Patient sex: F
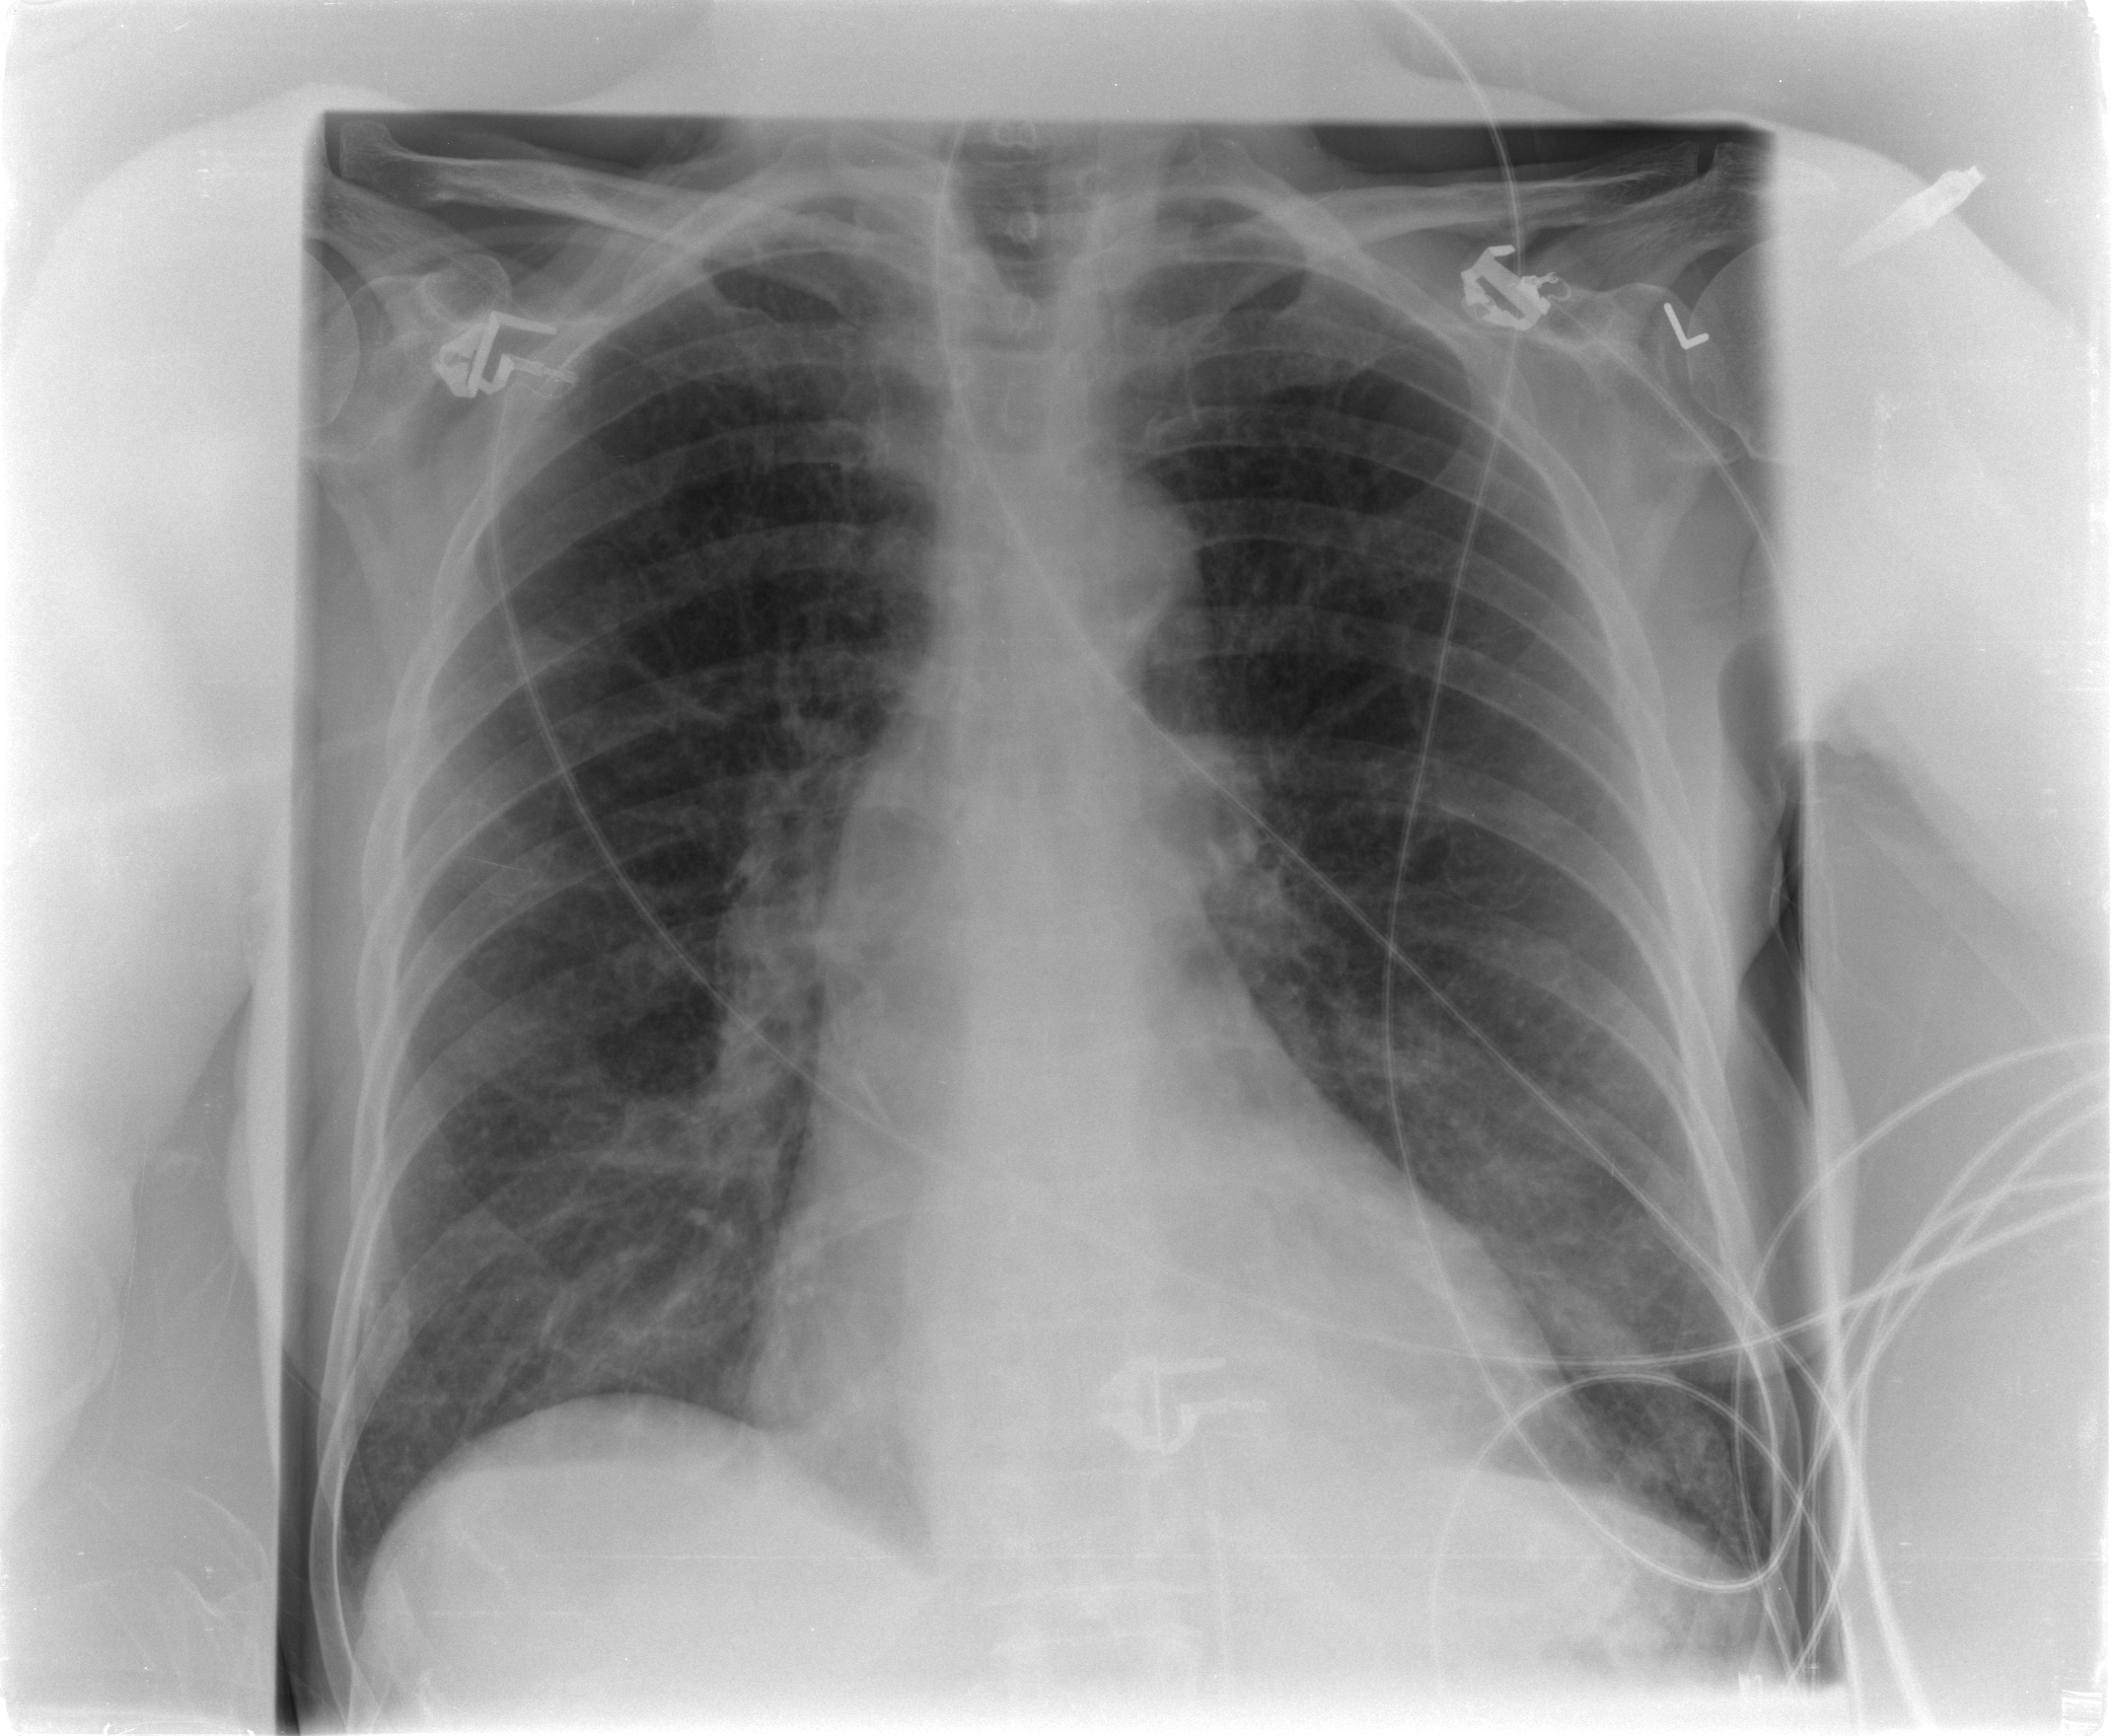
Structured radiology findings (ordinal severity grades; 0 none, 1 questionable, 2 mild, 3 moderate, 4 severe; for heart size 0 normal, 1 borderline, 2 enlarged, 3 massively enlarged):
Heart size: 0
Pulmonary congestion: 1
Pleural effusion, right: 0
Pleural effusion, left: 0
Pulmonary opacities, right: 0
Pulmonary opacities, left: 0
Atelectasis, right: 0
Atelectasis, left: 0